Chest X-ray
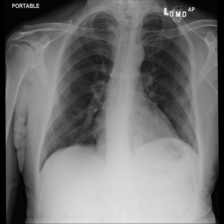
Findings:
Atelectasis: negative
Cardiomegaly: negative
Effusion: negative
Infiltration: negative
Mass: negative
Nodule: negative
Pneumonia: negative
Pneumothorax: negative
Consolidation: negative
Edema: negative
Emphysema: negative
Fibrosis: negative
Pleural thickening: negative
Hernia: negative